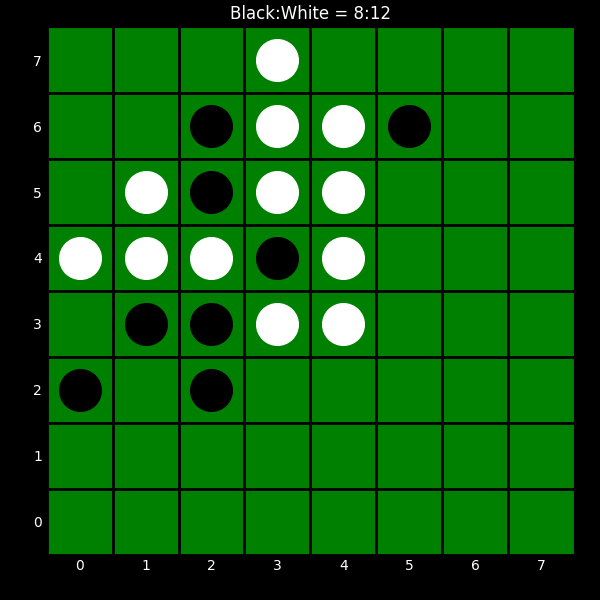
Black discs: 8
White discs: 12